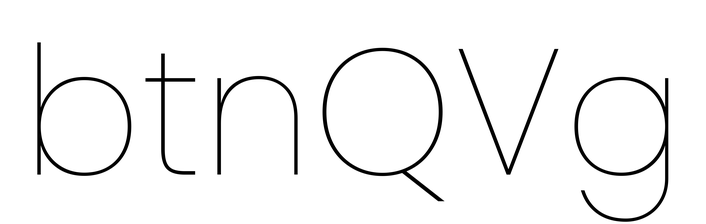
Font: Poppins-Thin